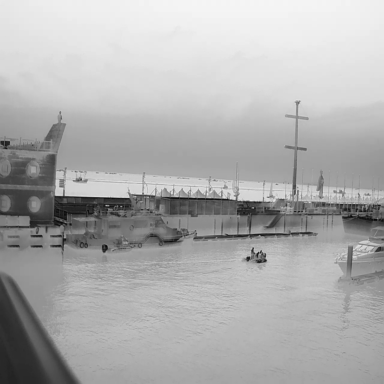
There are eight objects shown in the infrared image, including four canoes, three bulk_carriers, and a sailboat.